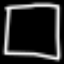
Label: square